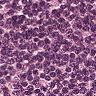
Metastatic tissue present: no